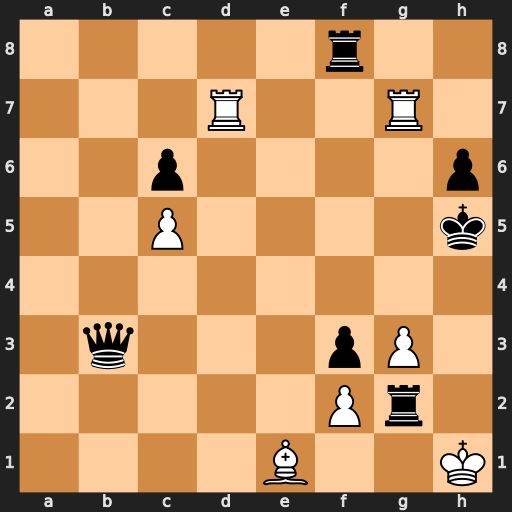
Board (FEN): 5r2/3R2R1/2p4p/2P4k/8/1q3pP1/5Pr1/4B2K
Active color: w
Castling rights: -
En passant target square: -
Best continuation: Rd4 Qa4 Rxa4